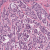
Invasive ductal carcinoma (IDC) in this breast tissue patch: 1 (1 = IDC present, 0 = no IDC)